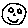
Label: smiley face